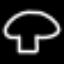
Label: mushroom